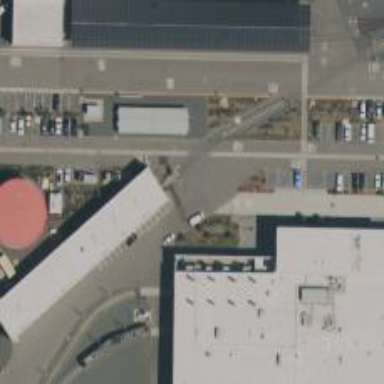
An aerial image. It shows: Light rail service yard with electrified contact lines.